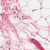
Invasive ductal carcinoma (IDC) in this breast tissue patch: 0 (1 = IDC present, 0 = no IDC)